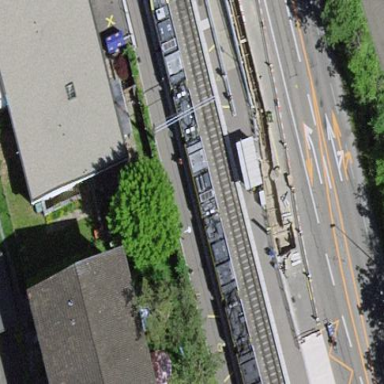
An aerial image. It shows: Platform for public transport with shelter. This railway platform is for trams.